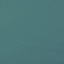
Land use / land cover: SeaLake